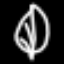
Label: leaf